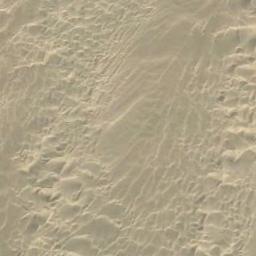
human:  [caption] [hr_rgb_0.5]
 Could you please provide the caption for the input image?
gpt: The desert has yellow sand and some trellis dunes .

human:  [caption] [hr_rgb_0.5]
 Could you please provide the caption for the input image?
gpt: There is a small patch of vegetation on the edge of the desert .

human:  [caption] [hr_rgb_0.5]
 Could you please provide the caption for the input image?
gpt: The desert is full of white sand .

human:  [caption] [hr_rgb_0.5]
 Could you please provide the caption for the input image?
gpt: This is a yellow desert with wavy stripes .

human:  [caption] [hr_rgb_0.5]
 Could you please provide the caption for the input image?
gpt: A yellow desert with many dunes .